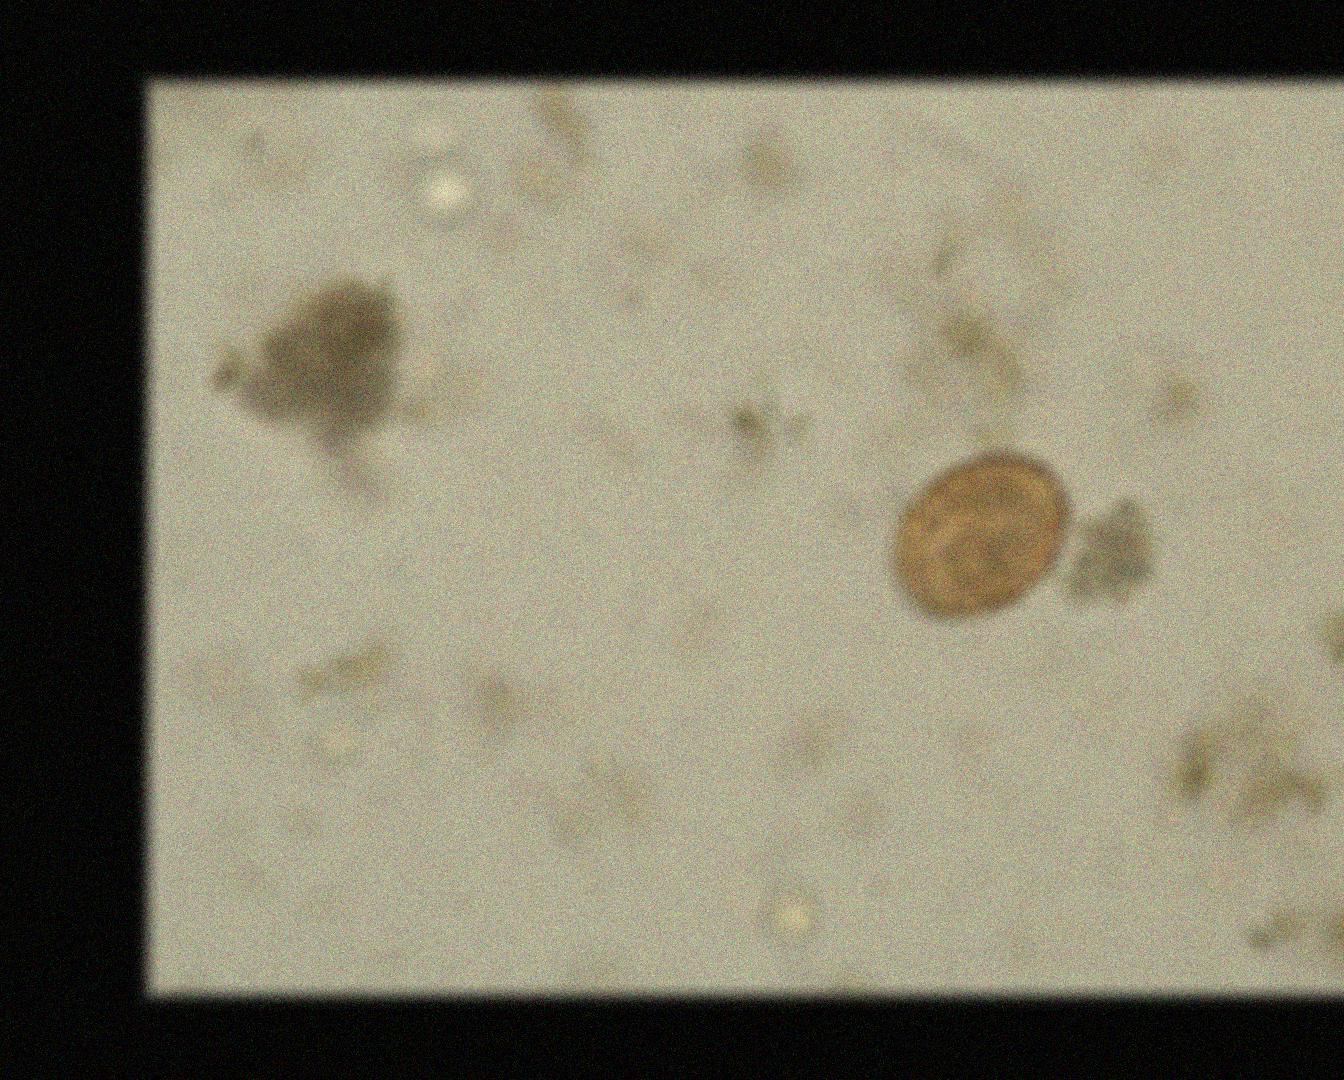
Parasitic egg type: Ascaris lumbricoides